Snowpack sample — Snodgrass Mountain, Crested Butte, Colorado (2/4/25, 12:06 PM MST)
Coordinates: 38.923, -106.968
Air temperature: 35 °F
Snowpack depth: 80 cm
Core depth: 60 cm
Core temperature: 32 °F
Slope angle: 14°, slope face: 78°
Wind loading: low
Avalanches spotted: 0
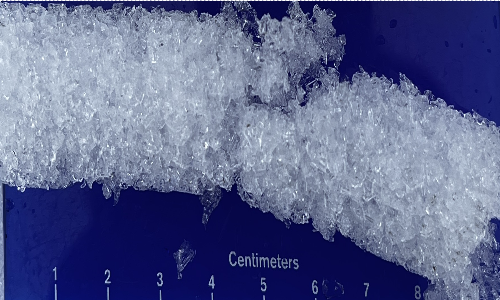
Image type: core
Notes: No avalanches nearby, unusually warm weather for the last month reported by residents, Collected 25 yards from treeline